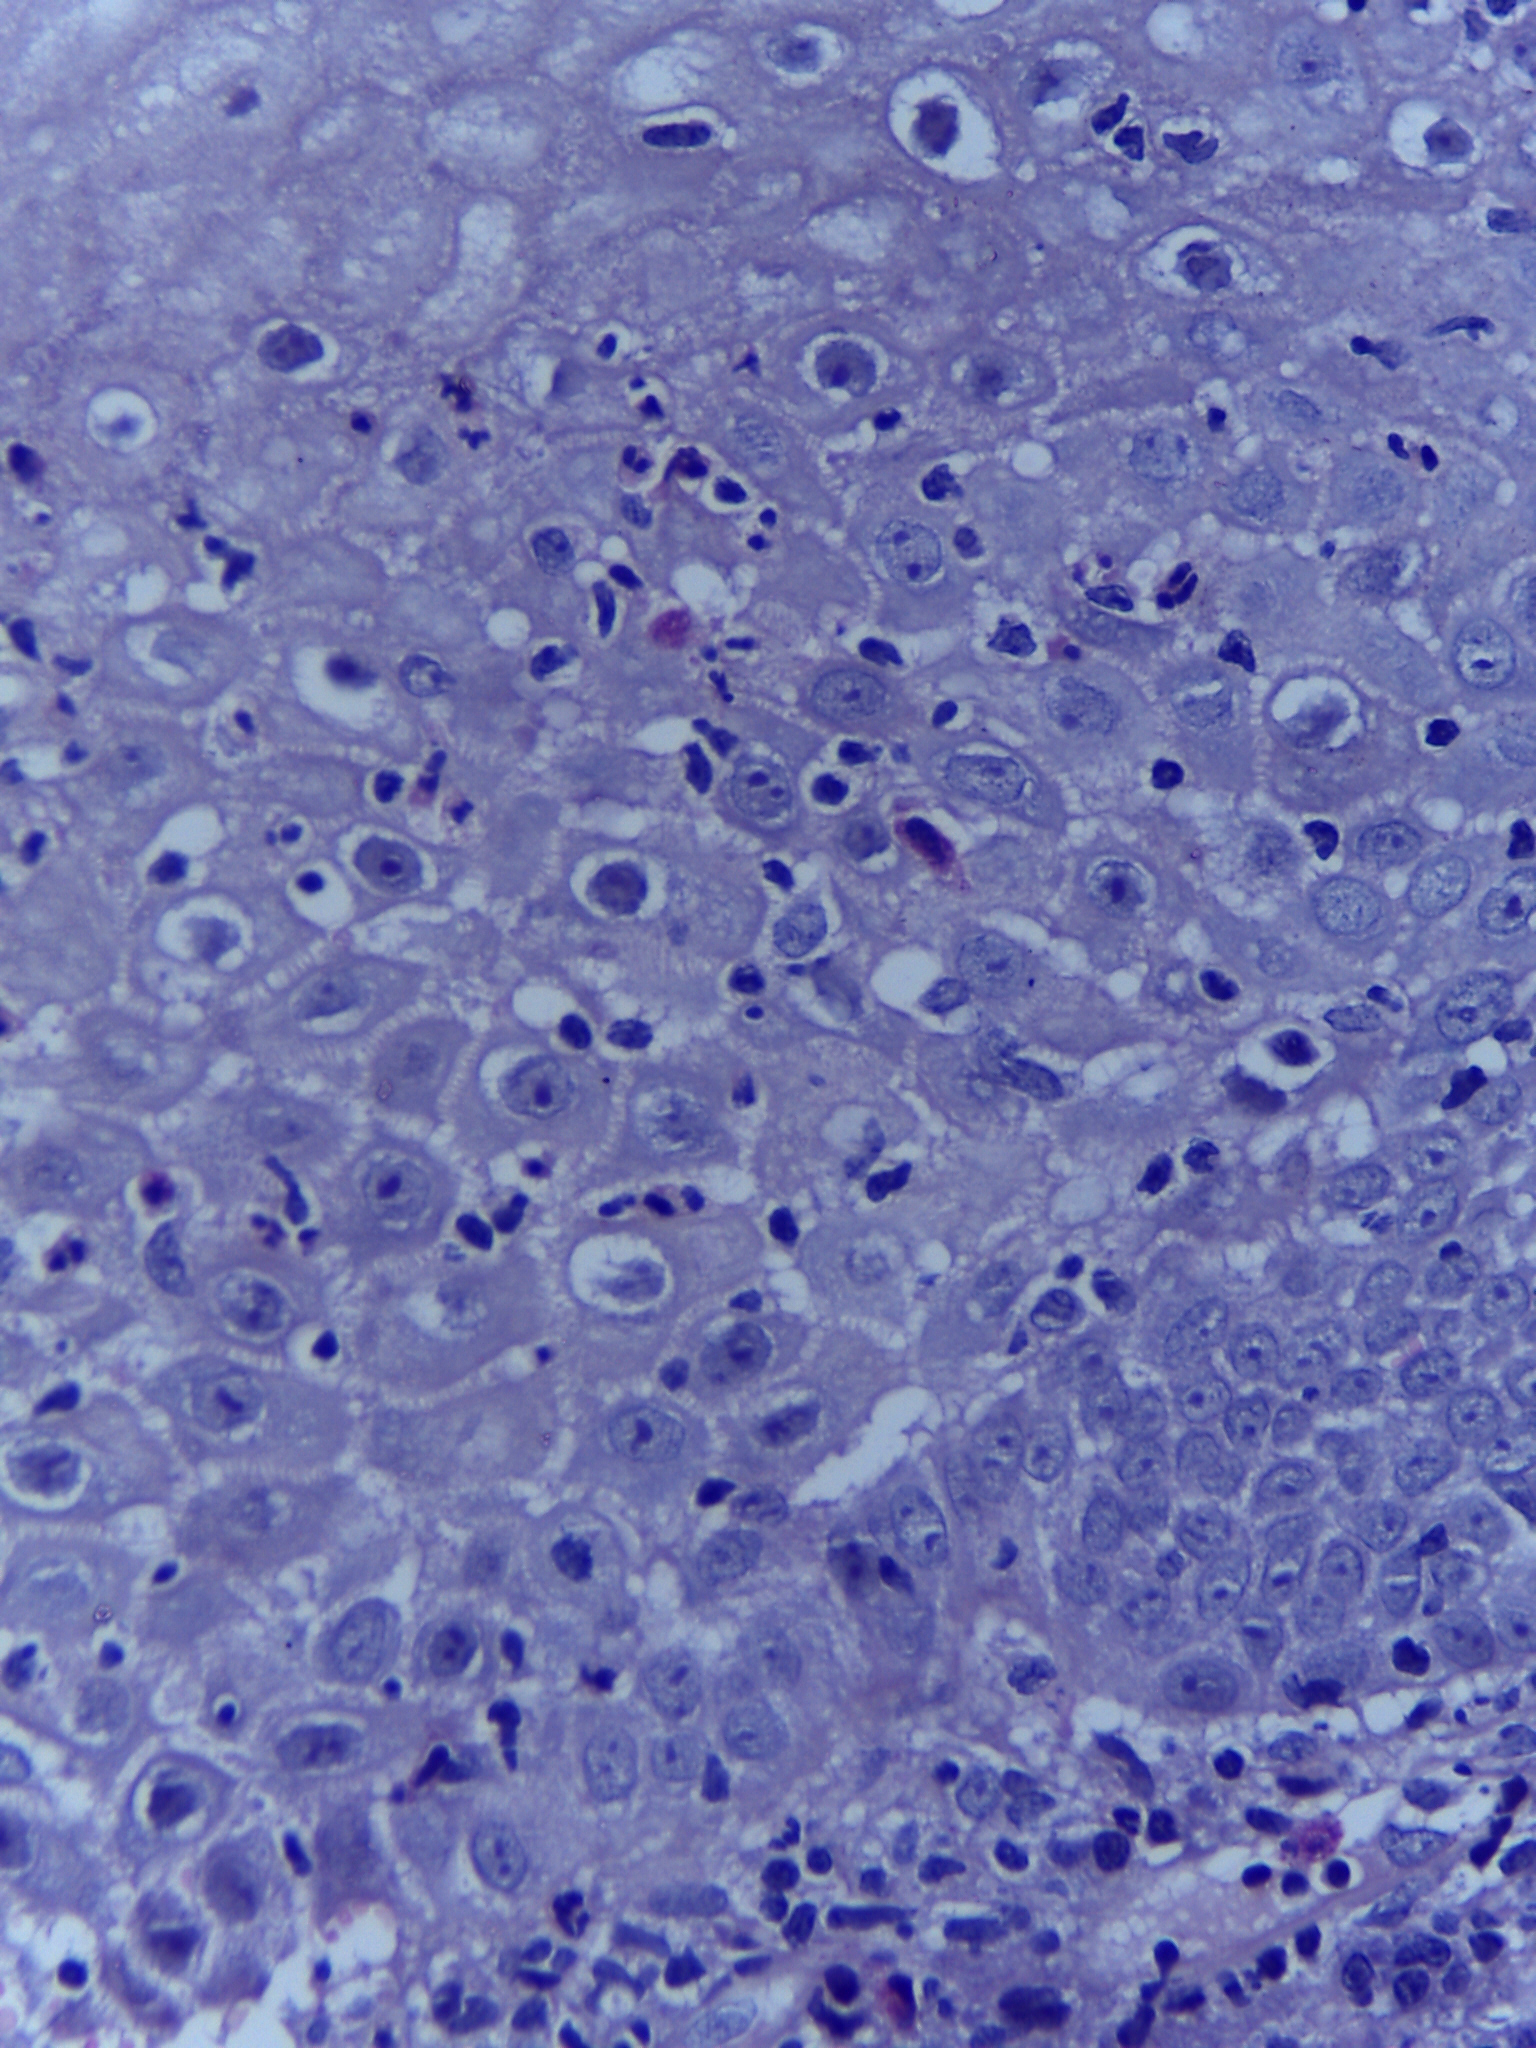
Diagnosis: OSCC